Question: I'm still pretty green to WPF, and I'm trying to figure out how to work with a Telerik RadGrid for WPF.
The grid has a filter that automatically populates with checkboxes for every value in the field. You can see the problem this creates below:

Is there a way to make the component that contains the checkboxes scroll after a certain point? Say, a max of 200 pixels or so?
I'm trying to maintain changes like this in a resource file. I'm ok with XAML but not much of a C# programmer. Here is what I currently have for the GridViewHeaderCell portion:
'''
<Style x:Key="{x:Type telerik:GridViewHeaderCell}" TargetType="{x:Type telerik:GridViewHeaderCell}">
<Setter Property="Template">
<Setter.Value>
<ControlTemplate TargetType="{x:Type telerik:GridViewHeaderCell}">
<Grid x:Name="PART_HeaderCellGrid">
<Grid.ColumnDefinitions>
<ColumnDefinition Width="*"/>
<ColumnDefinition Width="Auto"/>
</Grid.ColumnDefinitions>
<Border x:Name="GridViewHeaderCell" BorderBrush="{TemplateBinding BorderBrush}" BorderThickness="{TemplateBinding BorderThickness}" Grid.ColumnSpan="2">
<Border BorderBrush="#FF4B4B4B" BorderThickness="1">
<Border.Background>
<LinearGradientBrush EndPoint="1,1" StartPoint="1,0">
<GradientStop Color="#FF292929" Offset="1"/>
<GradientStop Color="#FF6C6C6C"/>
</LinearGradientBrush>
</Border.Background>
</Border>
</Border>
<Border x:Name="GridViewHeaderCell_Over" BorderBrush="#FFFFC92B" BorderThickness="{TemplateBinding BorderThickness}" Grid.ColumnSpan="2" Opacity="0">
<Border BorderBrush="White" BorderThickness="1">
<Border.Background>
<LinearGradientBrush EndPoint="0.5,1" StartPoint="0.5,0">
<GradientStop Color="#FFFFFBA3" Offset="1"/>
<GradientStop Color="#FFFFFBDA" Offset="0"/>
<GradientStop Color="#FFFFD25A" Offset="0.43"/>
<GradientStop Color="#FFFEEBAE" Offset="0.42"/>
</LinearGradientBrush>
</Border.Background>
</Border>
</Border>
<Border x:Name="GridViewHeaderCell_Selected" BorderThickness="{TemplateBinding BorderThickness}" Grid.ColumnSpan="2" Opacity="0">
<Border.BorderBrush>
<LinearGradientBrush EndPoint="0.5,1" StartPoint="0.5,0">
<GradientStop Color="#FF616161" Offset="0"/>
<GradientStop Color="#FF989898" Offset="1"/>
</LinearGradientBrush>
</Border.BorderBrush>
<Border BorderThickness="1">
<Border.BorderBrush>
<LinearGradientBrush EndPoint="0.5,1" StartPoint="0.5,0">
<GradientStop Color="#FFB69A78"/>
<GradientStop Color="#FFFFE17A" Offset="0.126"/>
</LinearGradientBrush>
</Border.BorderBrush>
<Border.Background>
<LinearGradientBrush EndPoint="0.5,1" StartPoint="0.5,0">
<GradientStop Color="#FFFFD74E" Offset="0.996"/>
<GradientStop Color="#FFFFDCAB" Offset="0.17"/>
<GradientStop Color="#FFFFB062" Offset="0.57"/>
<GradientStop Color="#FFFFD18F" Offset="0.56"/>
<GradientStop Color="#FFFFBA74"/>
</LinearGradientBrush>
</Border.Background>
</Border>
</Border>
<ContentControl x:Name="ContentPresenter" ContentTemplate="{TemplateBinding ContentTemplate}" Content="{TemplateBinding Content}" Grid.Column="0" Foreground="{TemplateBinding Foreground}" HorizontalAlignment="{TemplateBinding HorizontalContentAlignment}" IsTabStop="{TemplateBinding IsTabStop}" Margin="{TemplateBinding Padding}" VerticalAlignment="{TemplateBinding VerticalContentAlignment}">
<ContentControl.Style>
<Style TargetType="{x:Type ContentControl}">
<Setter Property="HorizontalContentAlignment" Value="Stretch"/>
<Setter Property="VerticalContentAlignment" Value="Stretch"/>
</Style>
</ContentControl.Style>
</ContentControl>
<Path x:Name="PART_SortIndicator" Grid.ColumnSpan="2" Data="M0,0L1,0 2,0 3,0 4,0 5,0 5,1 4,1 4,2 3,2 3,3 2,3 2,2 1,2 1,1 0,1 0,0z" Fill="Black" HorizontalAlignment="Center" Height="3" Margin="0,3,0,0" Opacity="0" RenderTransformOrigin="0.5,0.5" Stretch="Fill" VerticalAlignment="Top" Width="5">
<Path.RenderTransform>
<TransformGroup>
<ScaleTransform ScaleY="-1" ScaleX="1"/>
<SkewTransform AngleY="0" AngleX="0"/>
<RotateTransform Angle="0"/>
<TranslateTransform X="0" Y="0"/>
</TransformGroup>
</Path.RenderTransform>
</Path>
<telerik:FilteringDropDown x:Name="PART_DistinctFilterControl" Grid.Column="1" IsTabStop="False" Margin="0,0,8,0" Visibility="{TemplateBinding FilteringUIVisibility}">
<telerik:StyleManager.Theme>
<telerik:Office_BlackTheme/>
</telerik:StyleManager.Theme>
</telerik:FilteringDropDown>
<Thumb x:Name="PART_LeftHeaderGripper" Grid.ColumnSpan="2" HorizontalAlignment="Left" IsTabStop="{TemplateBinding IsTabStop}">
<Thumb.Style>
<Style TargetType="{x:Type Thumb}">
<Setter Property="Width" Value="8"/>
<Setter Property="Background" Value="Transparent"/>
<Setter Property="BorderBrush" Value="Transparent"/>
<Setter Property="BorderThickness" Value="0"/>
<Setter Property="HorizontalContentAlignment" Value="Stretch"/>
<Setter Property="VerticalContentAlignment" Value="Stretch"/>
<Setter Property="Padding" Value="0"/>
<Setter Property="Cursor" Value="SizeWE"/>
<Setter Property="Template">
<Setter.Value>
<ControlTemplate TargetType="{x:Type Thumb}">
<Border BorderBrush="{TemplateBinding BorderBrush}" BorderThickness="{TemplateBinding BorderThickness}" Background="{TemplateBinding Background}" HorizontalAlignment="{TemplateBinding HorizontalContentAlignment}" Padding="{TemplateBinding Padding}" VerticalAlignment="{TemplateBinding VerticalContentAlignment}"/>
</ControlTemplate>
</Setter.Value>
</Setter>
</Style>
</Thumb.Style>
</Thumb>
<Thumb x:Name="PART_RightHeaderGripper" Grid.ColumnSpan="2" HorizontalAlignment="Right" IsTabStop="{TemplateBinding IsTabStop}">
<Thumb.Style>
<Style TargetType="{x:Type Thumb}">
<Setter Property="Width" Value="8"/>
<Setter Property="Background" Value="Transparent"/>
<Setter Property="BorderBrush" Value="Transparent"/>
<Setter Property="BorderThickness" Value="0"/>
<Setter Property="HorizontalContentAlignment" Value="Stretch"/>
<Setter Property="VerticalContentAlignment" Value="Stretch"/>
<Setter Property="Padding" Value="0"/>
<Setter Property="Cursor" Value="SizeWE"/>
<Setter Property="Template">
<Setter.Value>
<ControlTemplate TargetType="{x:Type Thumb}">
<Border BorderBrush="{TemplateBinding BorderBrush}" BorderThickness="{TemplateBinding BorderThickness}" Background="{TemplateBinding Background}" HorizontalAlignment="{TemplateBinding HorizontalContentAlignment}" Padding="{TemplateBinding Padding}" VerticalAlignment="{TemplateBinding VerticalContentAlignment}"/>
</ControlTemplate>
</Setter.Value>
</Setter>
</Style>
</Thumb.Style>
</Thumb>
</Grid>
<ControlTemplate.Triggers>
<MultiTrigger>
<MultiTrigger.Conditions>
<Condition Property="IsMouseOver" Value="True"/>
<Condition Property="SortingState" Value="None"/>
</MultiTrigger.Conditions>
<MultiTrigger.EnterActions>
<BeginStoryboard>
<Storyboard>
<DoubleAnimationUsingKeyFrames BeginTime="0" Storyboard.TargetProperty="Opacity" Storyboard.TargetName="GridViewHeaderCell_Over">
<SplineDoubleKeyFrame KeyTime="0:0:0.2" Value="1"/>
</DoubleAnimationUsingKeyFrames>
</Storyboard>
</BeginStoryboard>
</MultiTrigger.EnterActions>
<MultiTrigger.ExitActions>
<BeginStoryboard>
<Storyboard>
<DoubleAnimationUsingKeyFrames BeginTime="0" Storyboard.TargetProperty="Opacity" Storyboard.TargetName="GridViewHeaderCell_Over">
<SplineDoubleKeyFrame KeyTime="0:0:0.2" Value="0"/>
</DoubleAnimationUsingKeyFrames>
</Storyboard>
</BeginStoryboard>
</MultiTrigger.ExitActions>
<Setter Property="Foreground" Value="Black"/>
</MultiTrigger>
<Trigger Property="SortingState" Value="Ascending">
<Setter Property="Foreground" Value="Black"/>
<Setter Property="Opacity" TargetName="PART_SortIndicator" Value="1"/>
<Setter Property="LayoutTransform" TargetName="PART_SortIndicator">
<Setter.Value>
<ScaleTransform ScaleY="1" ScaleX="1"/>
</Setter.Value>
</Setter>
<Setter Property="Opacity" TargetName="GridViewHeaderCell_Selected" Value="1"/>
</Trigger>
<Trigger Property="SortingState" Value="Descending">
<Setter Property="Foreground" Value="Black"/>
<Setter Property="Opacity" TargetName="PART_SortIndicator" Value="1"/>
<Setter Property="LayoutTransform" TargetName="PART_SortIndicator">
<Setter.Value>
<ScaleTransform ScaleY="-1" ScaleX="1"/>
</Setter.Value>
</Setter>
<Setter Property="Opacity" TargetName="GridViewHeaderCell_Selected" Value="1"/>
</Trigger>
<Trigger Property="SortingState" Value="None">
<Setter Property="Opacity" TargetName="PART_SortIndicator" Value="0"/>
</Trigger>
</ControlTemplate.Triggers>
</ControlTemplate>
</Setter.Value>
</Setter>
<Setter Property="Background">
<Setter.Value>
<LinearGradientBrush EndPoint="0.5,1" StartPoint="0.5,0">
<GradientStop Color="#FF5B5B5B" Offset="1"/>
<GradientStop Color="#FF868686"/>
<GradientStop Color="#FF4F4F4F" Offset="0.42"/>
<GradientStop Color="#FF0E0E0E" Offset="0.43"/>
</LinearGradientBrush>
</Setter.Value>
</Setter>
<Setter Property="BorderBrush" Value="#FF848484"/>
<Setter Property="BorderThickness" Value="0,0,1,1"/>
<Setter Property="VerticalContentAlignment" Value="Center"/>
<Setter Property="HorizontalContentAlignment" Value="Stretch"/>
<Setter Property="Padding" Value="5,0,3,0"/>
<Setter Property="Foreground" Value="White"/>
<Setter Property="DropMarkPen">
<Setter.Value>
<Pen Brush="White" Thickness="2"/>
</Setter.Value>
</Setter>
<Setter Property="SnapsToDevicePixels" Value="True"/>
</Style>
'''
If you need additional information for the solution, please let me know!
Thanks.
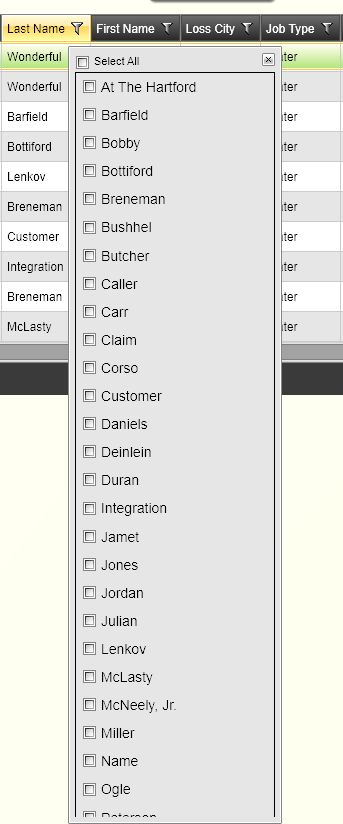
Answer: Just curious what version you are using and if there is any other styling in place within the application, as by default the dropdown has a max height of 250px and should handle scrolling. This is the default view with a brand new project with the 2011.2.712.40 version:

If you can shed some more info on version number that would be a great next step, as the above is from the latest official release (not the new one tomorrow :D). Because the filter control would be handled by this chunk of code:
'''
<telerik:FilteringDropDown x:Name="PART_DistinctFilterControl" Grid.Column="1" IsTabStop="False" Margin="0,0,8,0" Visibility="{TemplateBinding FilteringUIVisibility}">
<telerik:StyleManager.Theme>
<telerik:Office_BlackTheme/>
</telerik:StyleManager.Theme>
</telerik:FilteringDropDown>
'''
but if that hasn't been modified/defined elsewhere then we need to dig deeper into what's causing the issue.